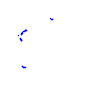
Particle: proton